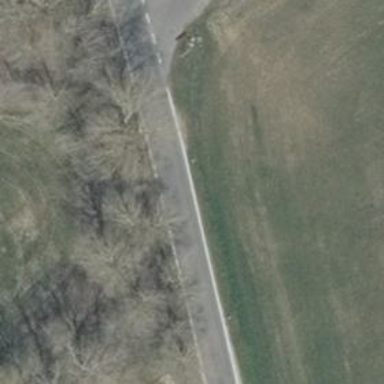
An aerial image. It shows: Secondary road.